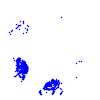
Particle: kaon